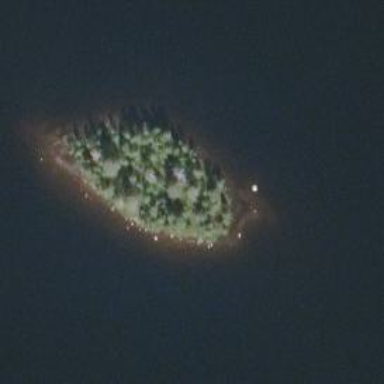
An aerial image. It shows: Islet.